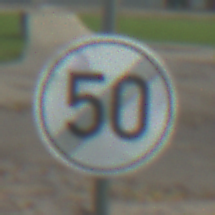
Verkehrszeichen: EndeGeschwindigkeit50
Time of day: MorningAfternoon
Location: Outdoor (Urban)
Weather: PartlyCloudy
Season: NotSpecified
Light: Natural